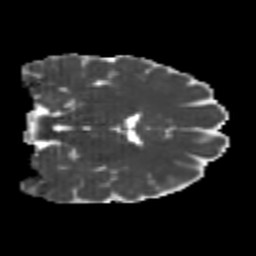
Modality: MD
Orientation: coronal
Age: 26
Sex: female
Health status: healthy
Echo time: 0.074 s